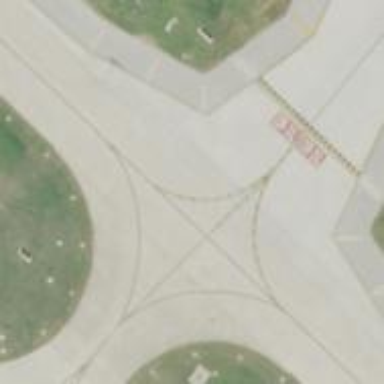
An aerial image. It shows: View of taxiway at the airport.